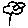
Label: flower